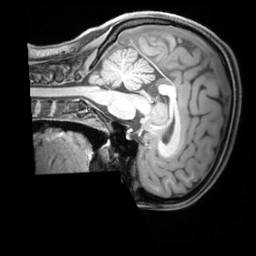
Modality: T1w
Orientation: sagittal
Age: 20
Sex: female
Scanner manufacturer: siemens
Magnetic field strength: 3 T
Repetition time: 1.97 s
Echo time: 0.00206 s